高一 · 立体几何学
已知某几何体的三视图如图所示, 则该几何体的表面积为( )

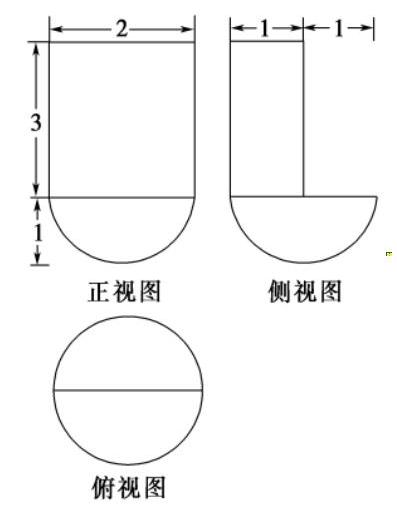
$8 \pi+6$
B. $6 \pi+6$
C. $8 \pi+12$
D. $6 \pi+12$
答案: B
解析: 由三视图可得该几何体是由圆柱的一半 (沿轴截面截得, 底面半径为 1 , 母线长为 3 ) 和一个半径为 1 的半球组合而成 (部分底面重合), 则该几何体的表面积为 $S=2 \pi+\pi+2 \pi \times 3 \times \frac{1}{2}+2 \times 3=6 \pi+6$.

【名师点睛】先利用三视图得到该组合体的结构特征, 再分别利用球的表面积公式、圆柱的侧面积公式求出各部分面积, 最后求和即可.处理几何体的三视图和表面积、体积问题时, 往往先由三视图判定几何体的结构特征, 再利用相关公式进行求解.